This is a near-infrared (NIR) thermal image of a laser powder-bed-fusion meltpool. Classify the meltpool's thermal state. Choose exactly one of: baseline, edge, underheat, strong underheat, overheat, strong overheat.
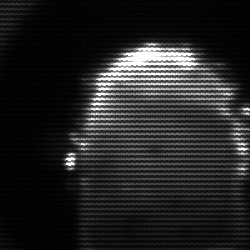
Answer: baseline